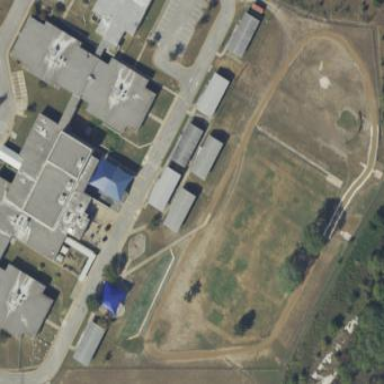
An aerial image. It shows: School.